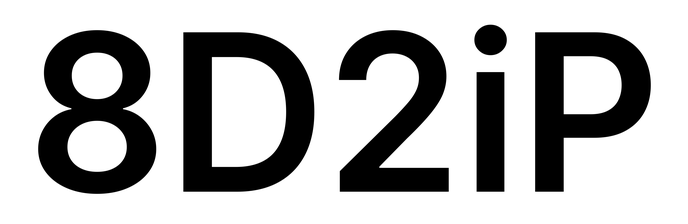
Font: Inter_SemiBold